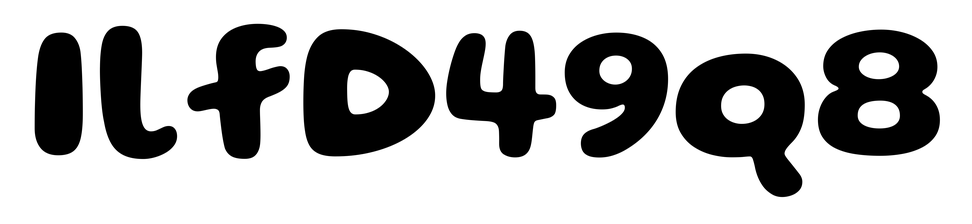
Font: Gluten_Bold